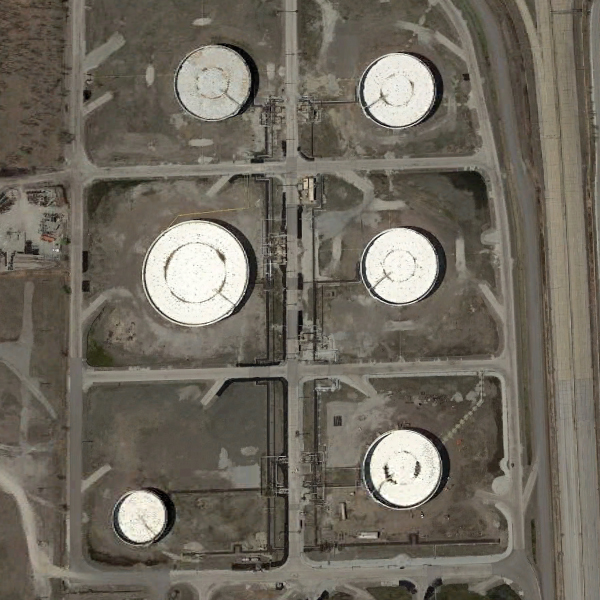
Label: StorageTanks